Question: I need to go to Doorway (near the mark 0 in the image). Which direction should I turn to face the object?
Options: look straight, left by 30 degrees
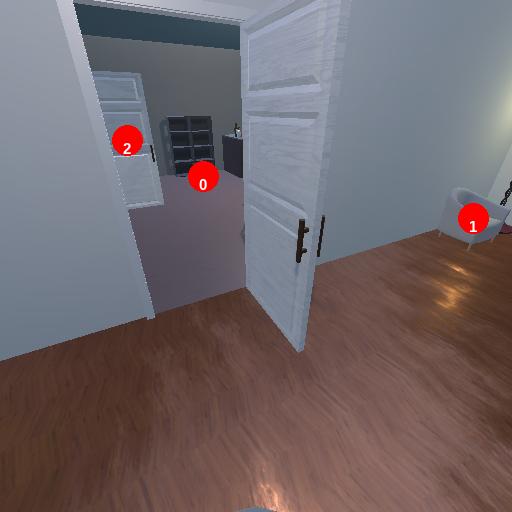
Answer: look straight